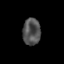
Tissue: skin
Cell type: Epithelial cells
Senescence score: 0.2142
Nuclear area (px): 465
Mean DAPI intensity: 82.29